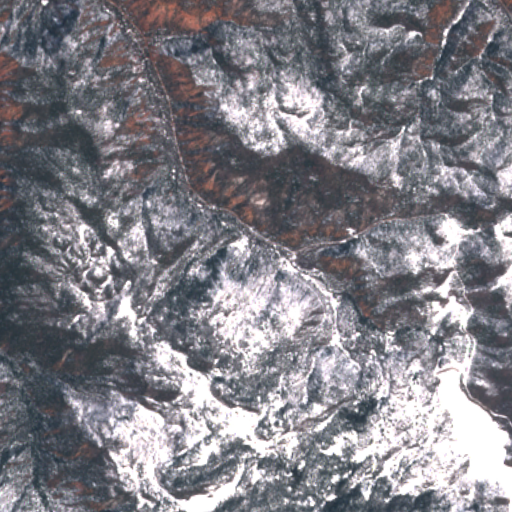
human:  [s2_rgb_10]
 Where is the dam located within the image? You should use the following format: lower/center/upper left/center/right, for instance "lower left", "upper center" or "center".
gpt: The dam is located in the lower right of the image.
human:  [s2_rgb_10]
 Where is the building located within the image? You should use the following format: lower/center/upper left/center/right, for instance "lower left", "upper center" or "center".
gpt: The building is located in the upper left of the image.
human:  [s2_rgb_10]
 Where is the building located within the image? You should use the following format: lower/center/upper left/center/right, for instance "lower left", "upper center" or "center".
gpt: The building is located in the upper left of the image.
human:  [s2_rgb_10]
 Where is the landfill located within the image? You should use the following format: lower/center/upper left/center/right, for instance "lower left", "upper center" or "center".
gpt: There is no landfill in the image.